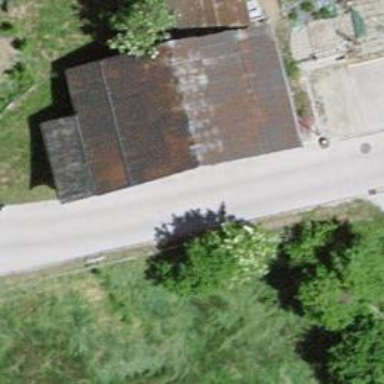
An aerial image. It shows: Simple and straightforward house.